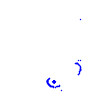
Particle: kaon